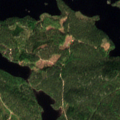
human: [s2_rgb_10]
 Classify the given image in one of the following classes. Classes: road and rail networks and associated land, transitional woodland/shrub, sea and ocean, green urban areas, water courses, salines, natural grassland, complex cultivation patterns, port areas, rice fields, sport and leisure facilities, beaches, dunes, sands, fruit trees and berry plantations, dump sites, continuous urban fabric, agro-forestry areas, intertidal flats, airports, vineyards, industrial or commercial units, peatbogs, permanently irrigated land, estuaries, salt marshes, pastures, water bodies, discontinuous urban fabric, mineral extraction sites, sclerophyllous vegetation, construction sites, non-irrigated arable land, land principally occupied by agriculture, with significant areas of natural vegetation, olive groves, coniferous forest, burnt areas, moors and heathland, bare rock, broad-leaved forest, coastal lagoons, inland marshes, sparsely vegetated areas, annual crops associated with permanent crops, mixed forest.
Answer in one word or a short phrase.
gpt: coniferous forest, mixed forest, transitional woodland/shrub, water bodies